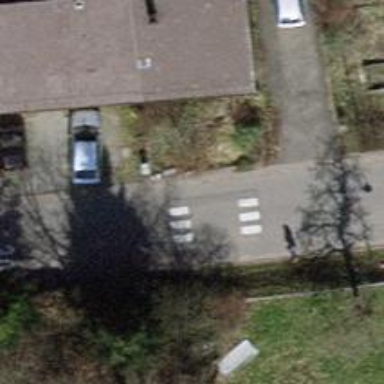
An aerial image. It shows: Traffic hump for calming the traffic.